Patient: sex F, age 67
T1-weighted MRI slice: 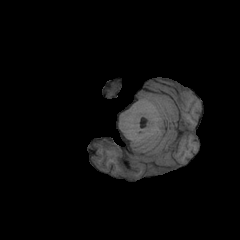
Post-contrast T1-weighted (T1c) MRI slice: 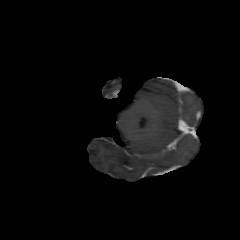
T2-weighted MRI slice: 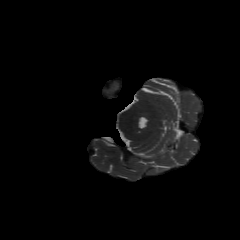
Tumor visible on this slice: no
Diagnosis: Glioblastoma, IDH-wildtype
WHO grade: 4